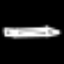
Label: pencil